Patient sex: M
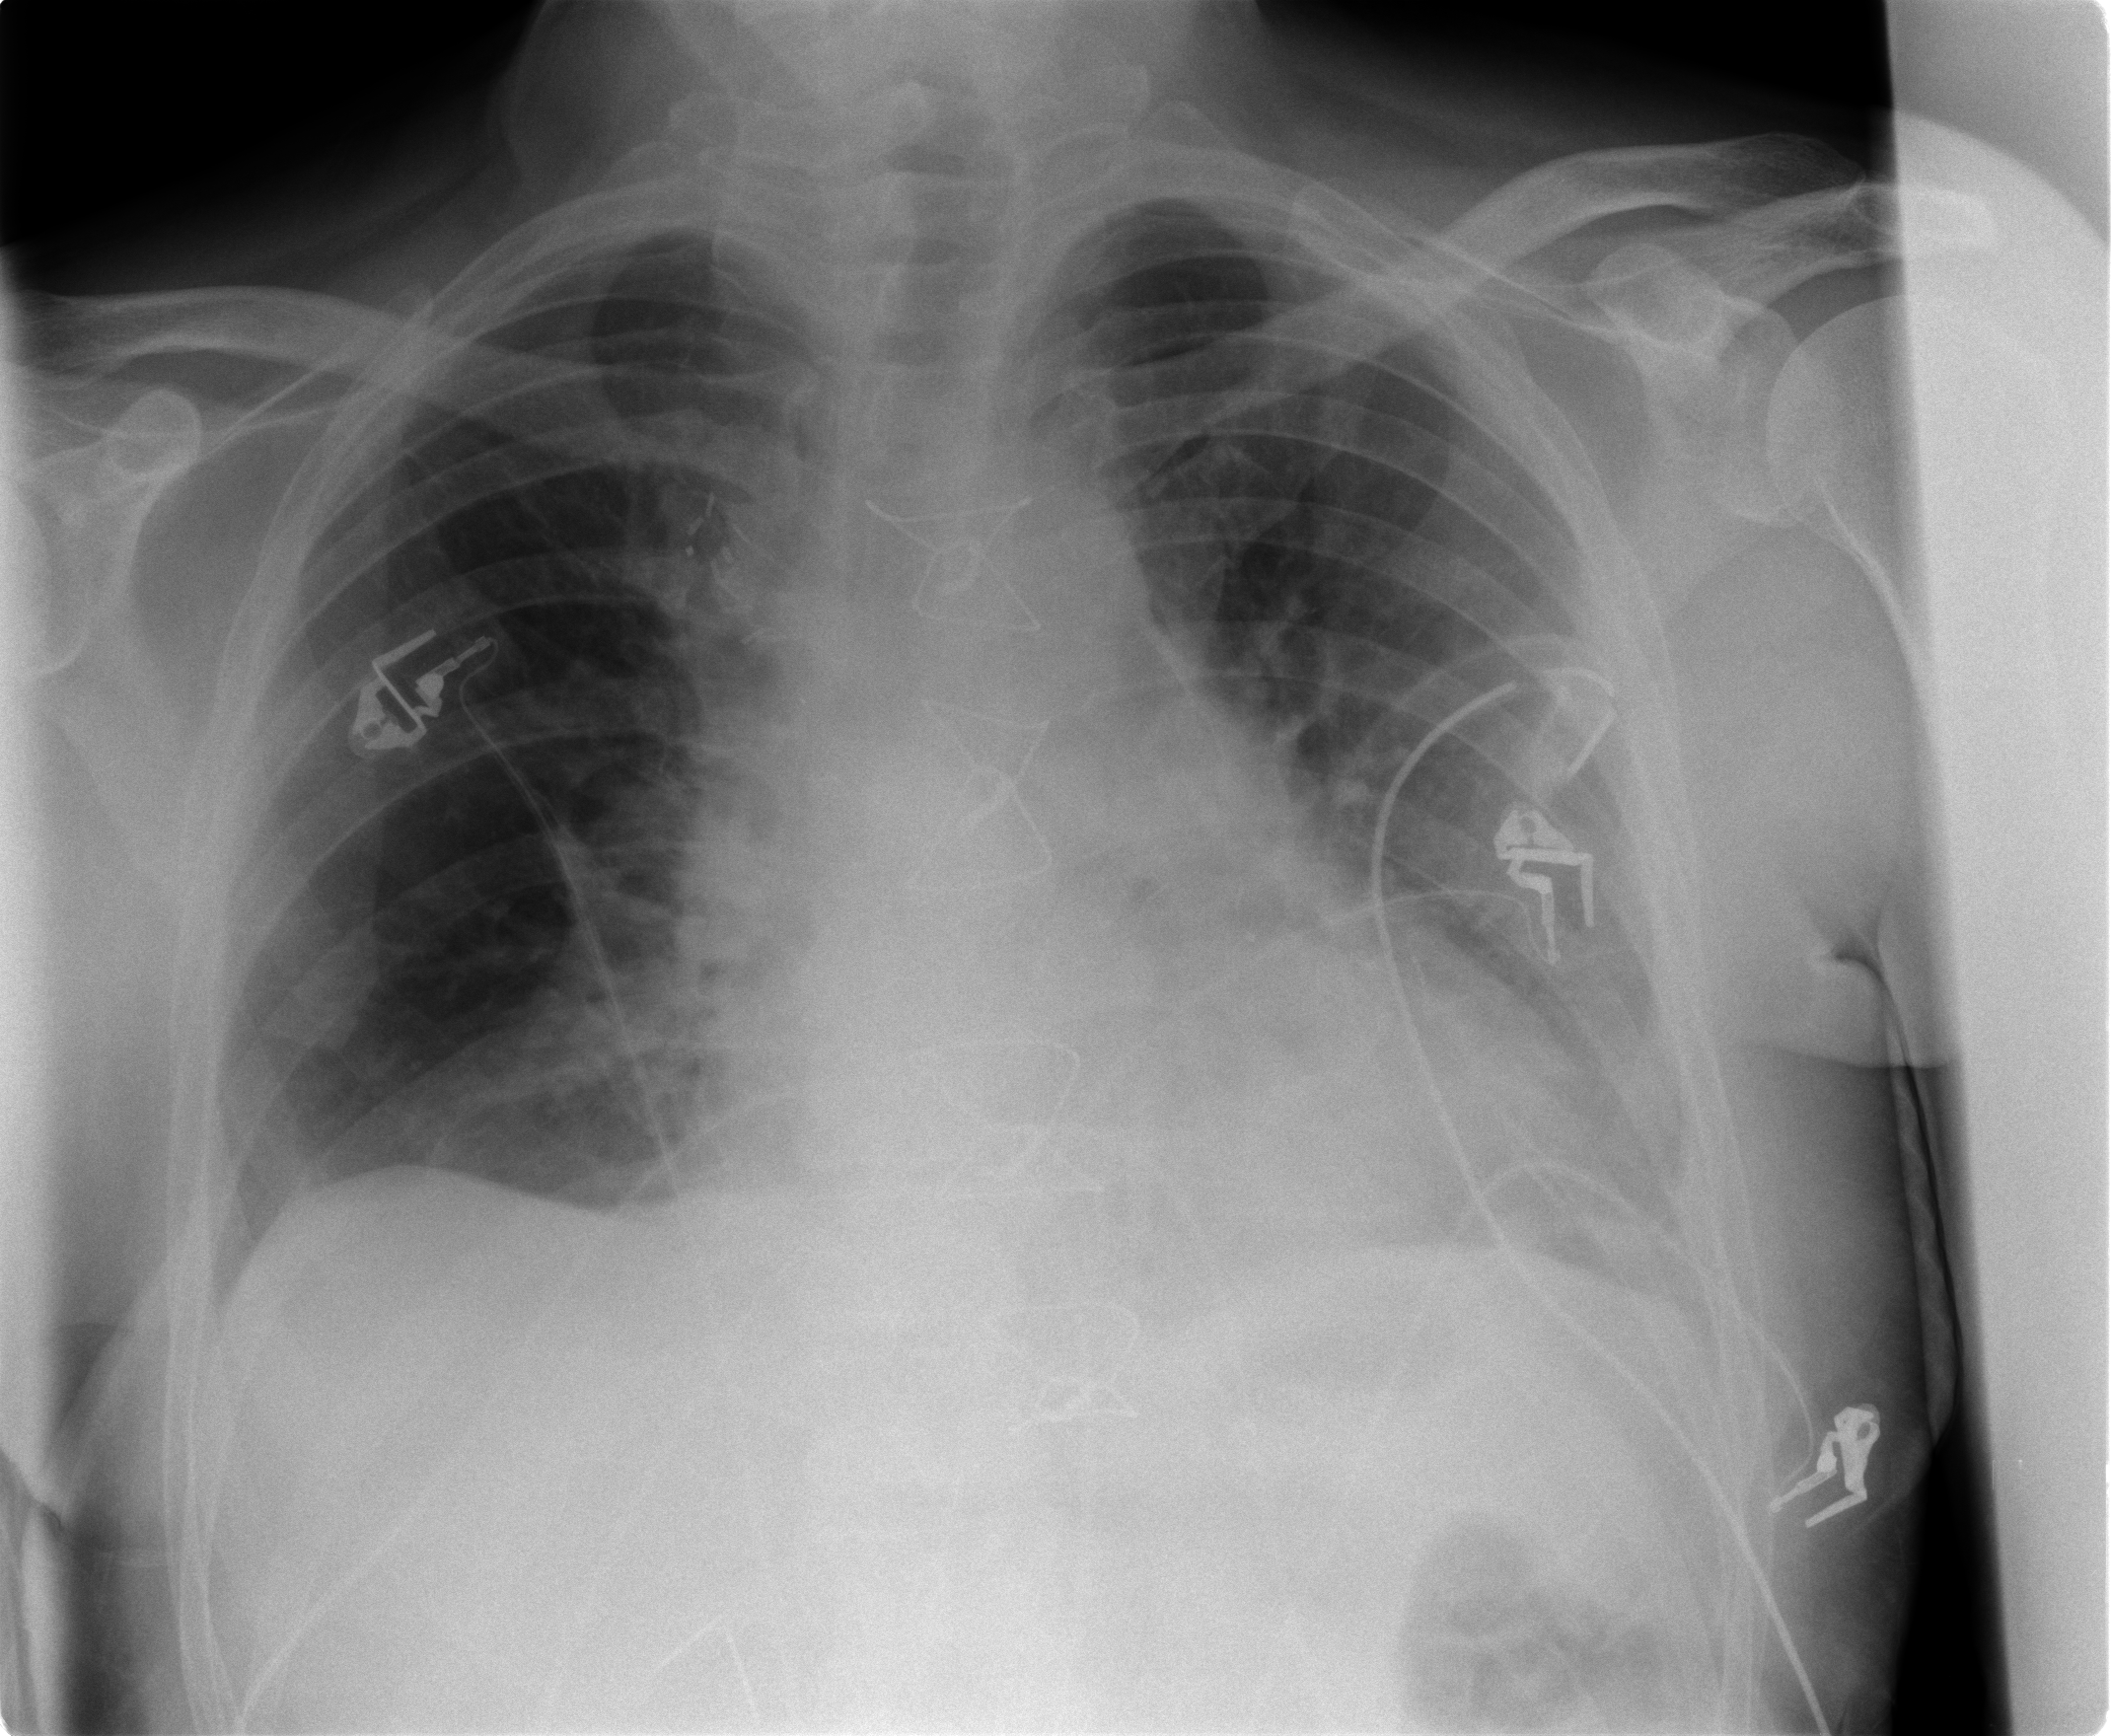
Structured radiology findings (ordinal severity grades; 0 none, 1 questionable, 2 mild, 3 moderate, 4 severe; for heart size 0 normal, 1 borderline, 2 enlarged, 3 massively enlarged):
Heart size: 2
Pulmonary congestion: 2
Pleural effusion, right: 0
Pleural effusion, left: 2
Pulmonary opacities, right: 1
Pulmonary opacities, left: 1
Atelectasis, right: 2
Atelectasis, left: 2